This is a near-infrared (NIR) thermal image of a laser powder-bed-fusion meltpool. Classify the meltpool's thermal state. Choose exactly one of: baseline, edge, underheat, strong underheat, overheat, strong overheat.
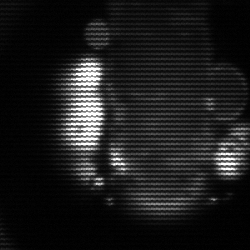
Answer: strong underheat